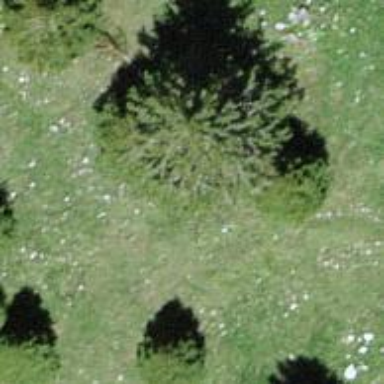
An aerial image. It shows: Needle-leaved tree in nature.